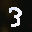
Label: 3